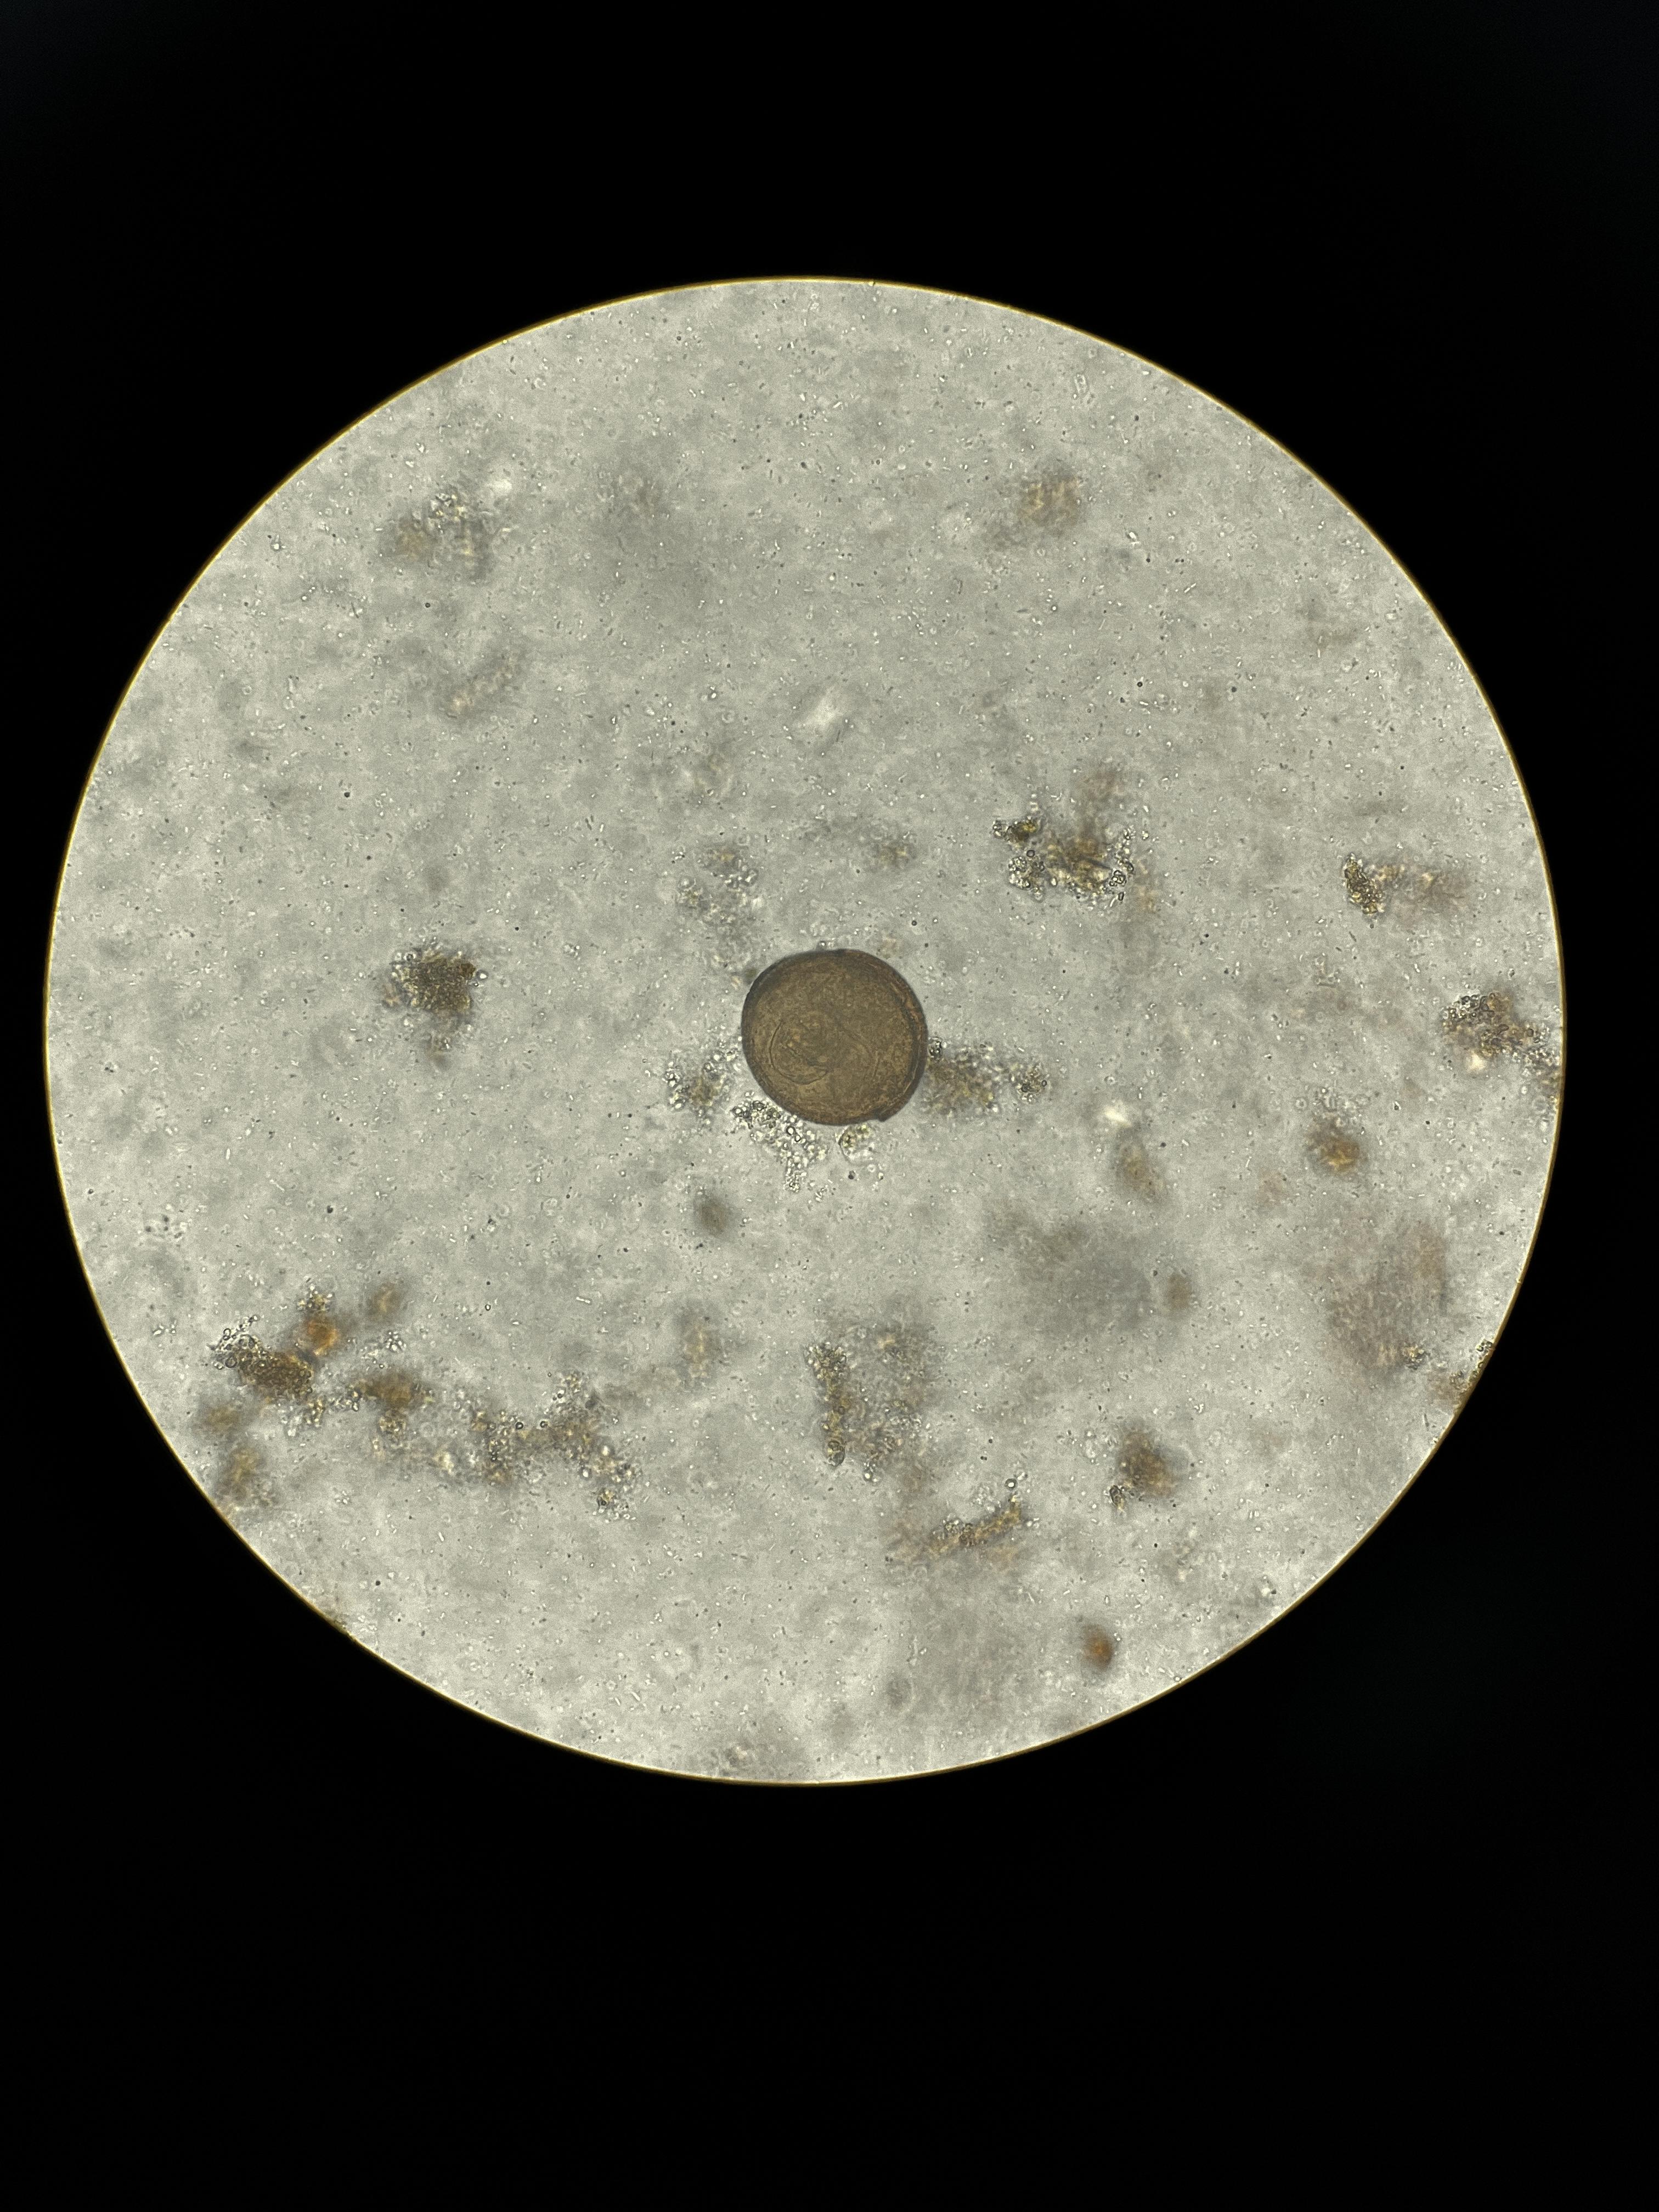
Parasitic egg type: Hymenolepis diminuta